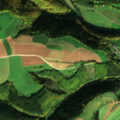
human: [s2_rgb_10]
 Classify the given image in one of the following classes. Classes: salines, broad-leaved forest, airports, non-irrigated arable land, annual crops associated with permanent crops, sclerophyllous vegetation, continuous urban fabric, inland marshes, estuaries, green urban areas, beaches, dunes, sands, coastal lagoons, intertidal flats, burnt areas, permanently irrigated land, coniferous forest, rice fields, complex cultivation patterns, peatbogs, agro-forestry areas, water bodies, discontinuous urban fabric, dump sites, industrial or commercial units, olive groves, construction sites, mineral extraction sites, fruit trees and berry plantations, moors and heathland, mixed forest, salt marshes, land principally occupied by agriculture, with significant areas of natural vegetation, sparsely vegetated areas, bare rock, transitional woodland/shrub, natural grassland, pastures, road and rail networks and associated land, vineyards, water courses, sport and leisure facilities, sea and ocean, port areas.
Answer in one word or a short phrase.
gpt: discontinuous urban fabric, complex cultivation patterns, broad-leaved forest, coniferous forest